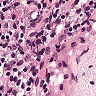
Metastatic tissue present: no